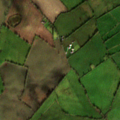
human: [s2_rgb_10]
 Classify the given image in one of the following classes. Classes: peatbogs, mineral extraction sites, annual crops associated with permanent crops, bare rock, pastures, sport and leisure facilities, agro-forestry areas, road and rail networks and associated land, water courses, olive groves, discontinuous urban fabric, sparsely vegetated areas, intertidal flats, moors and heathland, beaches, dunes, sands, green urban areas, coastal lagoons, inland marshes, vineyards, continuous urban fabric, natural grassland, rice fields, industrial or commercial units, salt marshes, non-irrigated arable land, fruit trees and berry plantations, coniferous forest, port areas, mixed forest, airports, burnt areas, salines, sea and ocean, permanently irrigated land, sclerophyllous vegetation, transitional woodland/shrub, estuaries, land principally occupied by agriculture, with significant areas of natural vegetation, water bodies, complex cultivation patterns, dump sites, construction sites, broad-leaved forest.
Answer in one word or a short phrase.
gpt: non-irrigated arable land, pastures